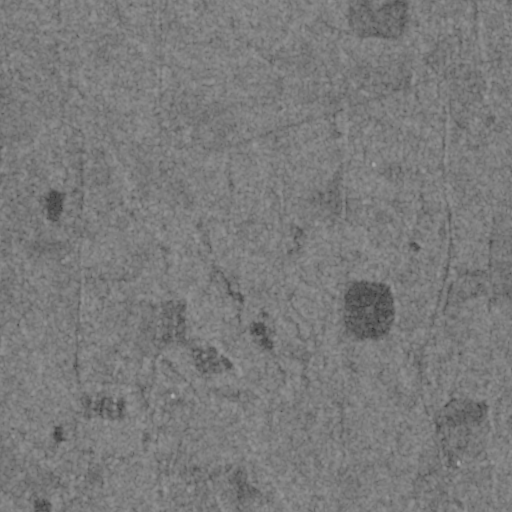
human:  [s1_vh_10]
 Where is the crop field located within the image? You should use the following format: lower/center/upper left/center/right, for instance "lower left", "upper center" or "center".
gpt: The crop field is located in the upper of the image.
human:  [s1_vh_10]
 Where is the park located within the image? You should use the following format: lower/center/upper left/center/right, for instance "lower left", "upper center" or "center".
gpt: The park is located in the center left of the image.
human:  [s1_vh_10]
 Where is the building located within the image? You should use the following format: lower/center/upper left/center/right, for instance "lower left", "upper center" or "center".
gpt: The building is located in the upper right of the image.
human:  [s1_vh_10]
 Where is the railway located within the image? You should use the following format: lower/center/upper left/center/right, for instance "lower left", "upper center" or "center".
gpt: The railway is located in the upper of the image.
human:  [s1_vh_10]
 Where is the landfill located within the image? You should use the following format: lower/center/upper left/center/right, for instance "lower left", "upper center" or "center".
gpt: There is no landfill in the image.

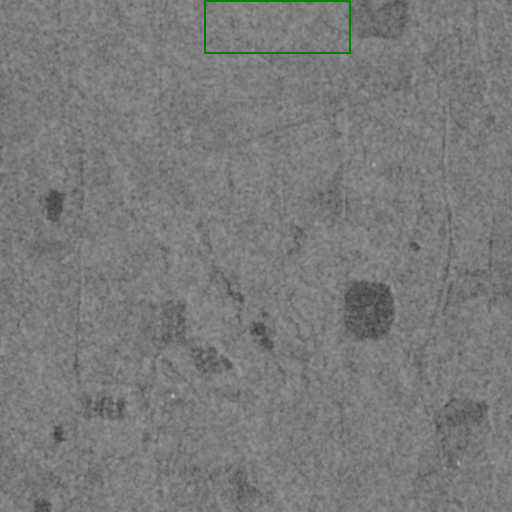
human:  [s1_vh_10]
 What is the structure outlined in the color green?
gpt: The structure outlined in green is a crop field.
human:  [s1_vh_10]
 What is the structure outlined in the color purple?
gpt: There is no purple outline.